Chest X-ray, AP view. Patient: 56 years old, sex M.
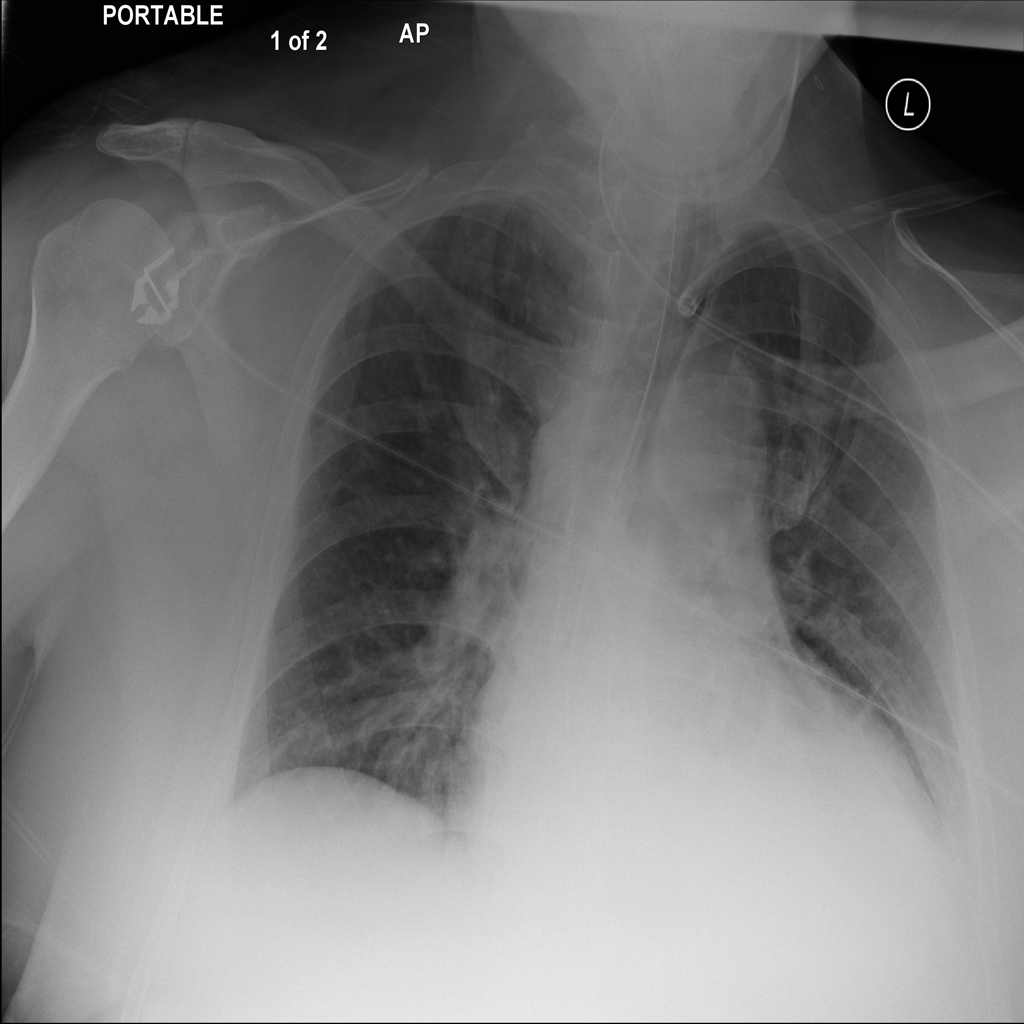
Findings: Infiltration